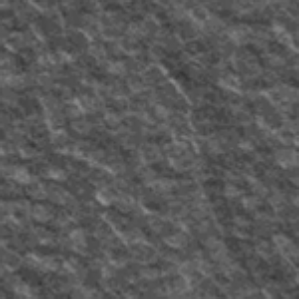
Label: frost